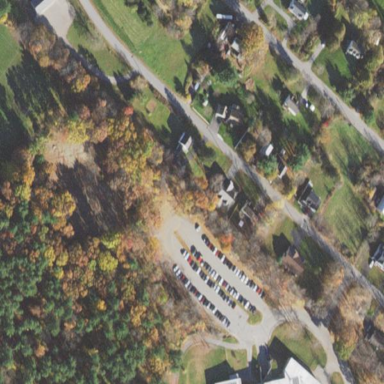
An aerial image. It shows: Parking area.